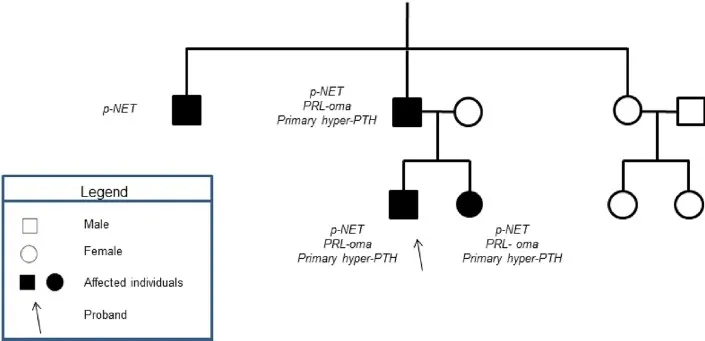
Showed the patient's family tree. None of the patient's male relatives had history of testicular mass.
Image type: pathology (immunostaining)